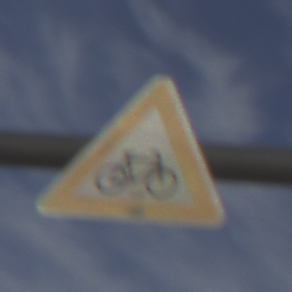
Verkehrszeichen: RadverkehrLinks
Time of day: MorningAfternoon
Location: Outdoor (Suburban)
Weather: PartlyCloudy
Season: NotSpecified
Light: Natural